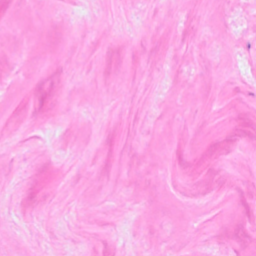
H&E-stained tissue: Breast